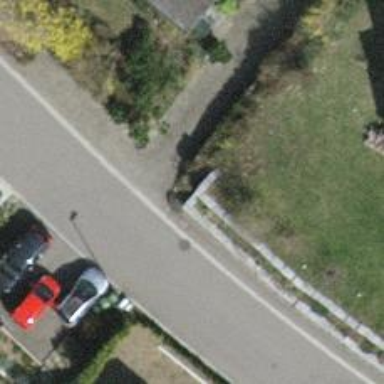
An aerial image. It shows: Hedge acting as barrier.